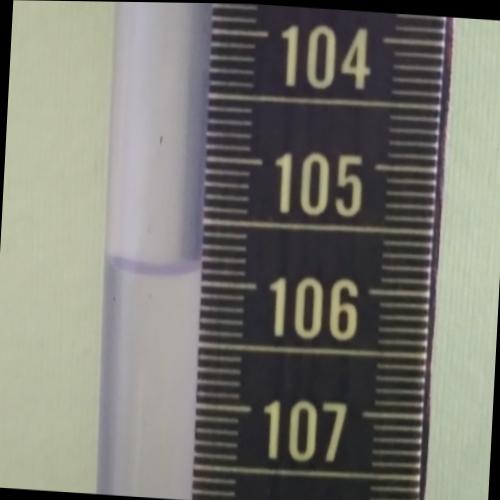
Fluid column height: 105.9 cm